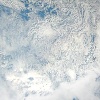
Label: cloud